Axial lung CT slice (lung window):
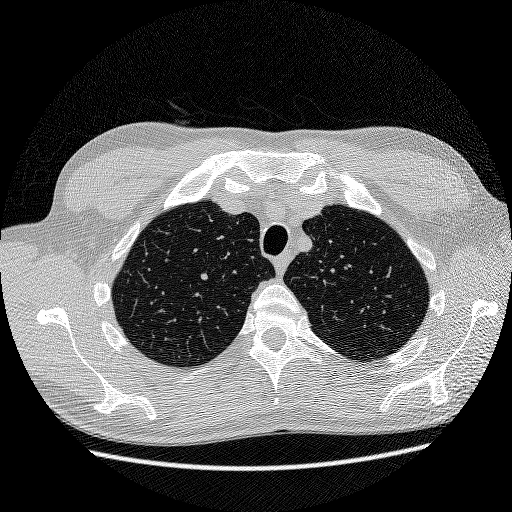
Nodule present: no